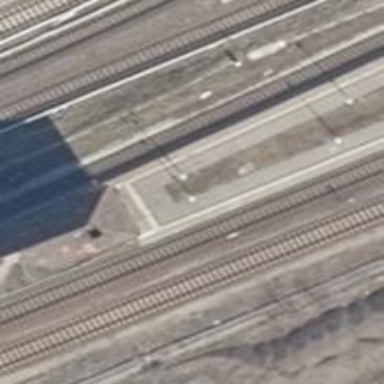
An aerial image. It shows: Railway signal.